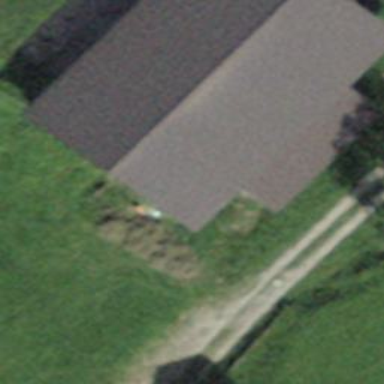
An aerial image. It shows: Stable building.